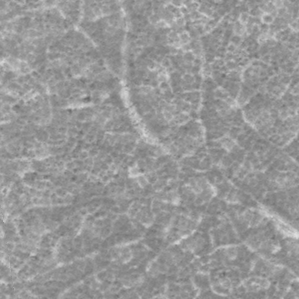
Label: frost